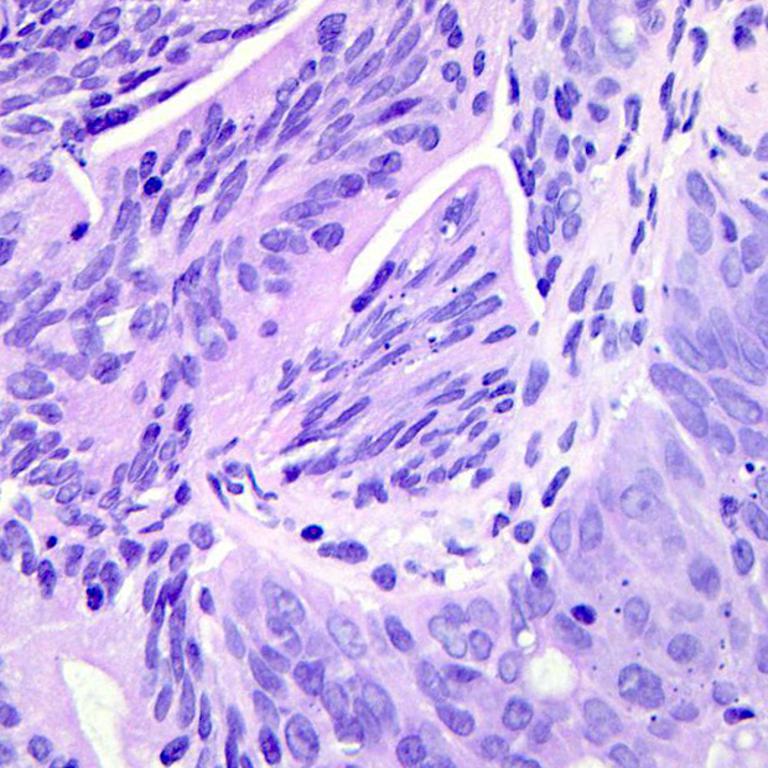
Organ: colon
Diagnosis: adenocarcinomas